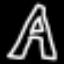
Label: The Eiffel Tower